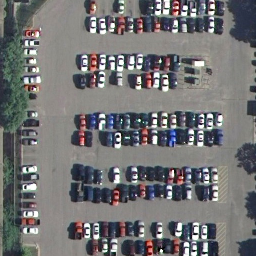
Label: parkinglot